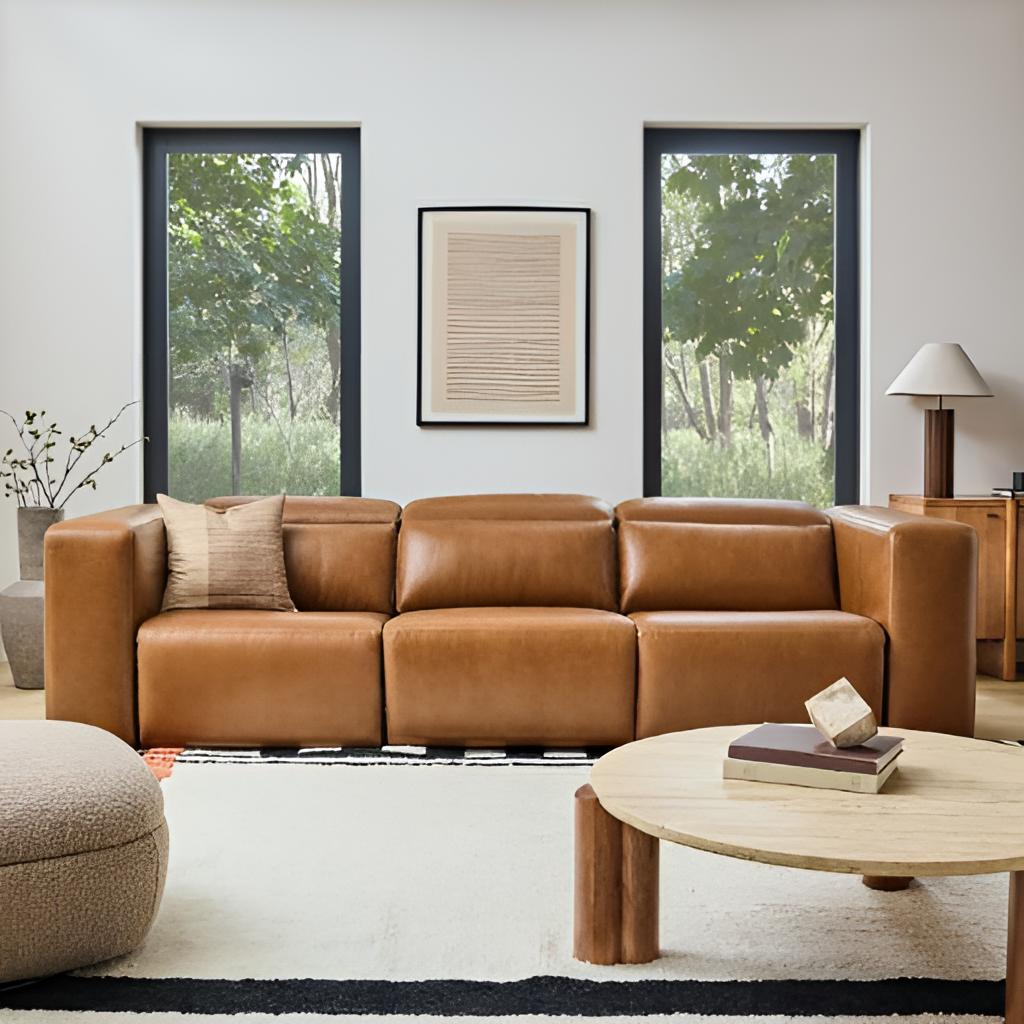
leather sofa, living room, paint wallpaper, with solid pattern, tan wood flooring, with plank pattern, minimalist